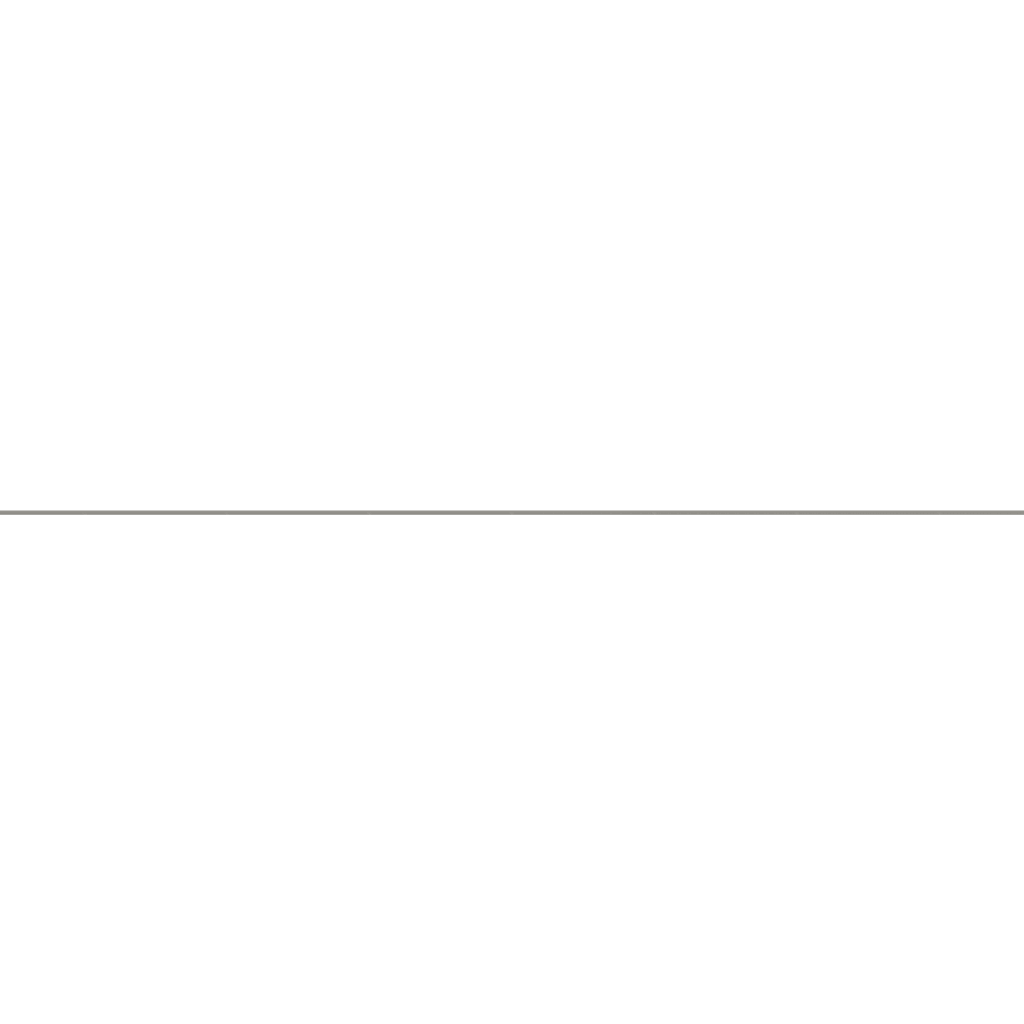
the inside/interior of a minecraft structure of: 1000x11 Lava Tunnel